Question: I have two tables that are pretty much exact clones of one another (identical columns, just different columns set as primary keys). Basically the second table is just for keeping a history of the first table. What I need to do is, when a user updates a record in table 1 I need to insert the original copy of that record into table 2.
I am using a LinqDataSource object and utilizing the 'LinqDataSource_Updating(object sender, LinqDataSourceUpdateEventArgs e)' event so I have access to 'e.OriginalObject' and that will be perfect for inserting the original row in table 2. My problem is that I don't want to have to set every property manually because there are about 50 of them, so I want to use Reflection but am not sure how to properly go about it.
Consider the following code:
'''
INSTRUMENT_DATA_SHEET _original = (INSTRUMENT_DATA_SHEET)e.OriginalObject;
INSTRUMENT_DATA_SHEET_HISTORY _history = new INSTRUMENT_DATA_SHEET_HISTORY();
'''
How can I go about copying all of the '_original''s property values to '_history''s? I have tried using the solution from <URL>, however it isn't working for me. It throws the error:
'Property DATE has an incompatible type in E_and_I.INSTRUMENT_DATA_SHEET_HISTORY'
My guess is that it's because the 'DATE' column is part of the primary key in table 2, but not table 1. As I said, the only difference between the two tables are the primary keys. Here they are for your reference:

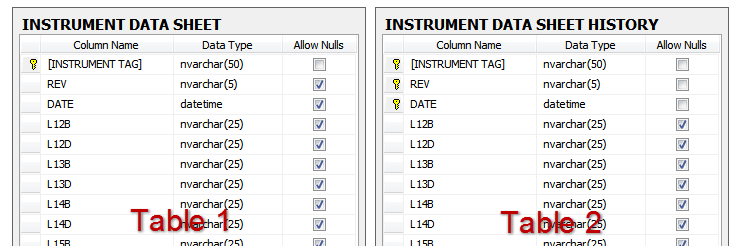
Answer: Ok I've managed to figure it out :) Here's what I did:
'''
INSTRUMENT_DATA_SHEET _original = (INSTRUMENT_DATA_SHEET)e.OriginalObject;
INSTRUMENT_DATA_SHEET_HISTORY _history = new INSTRUMENT_DATA_SHEET_HISTORY();
foreach (PropertyInfo pi in _original.GetType().GetProperties(BindingFlags.Public | BindingFlags.Instance))
{
_history.GetType().GetProperty(pi.Name).SetValue(_history, pi.GetValue(_original, null), null);
}
'''
Not very elegant but it gets the job done!